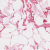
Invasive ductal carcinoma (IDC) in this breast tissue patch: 0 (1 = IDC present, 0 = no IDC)